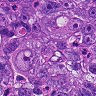
Metastatic tissue present: yes